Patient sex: F
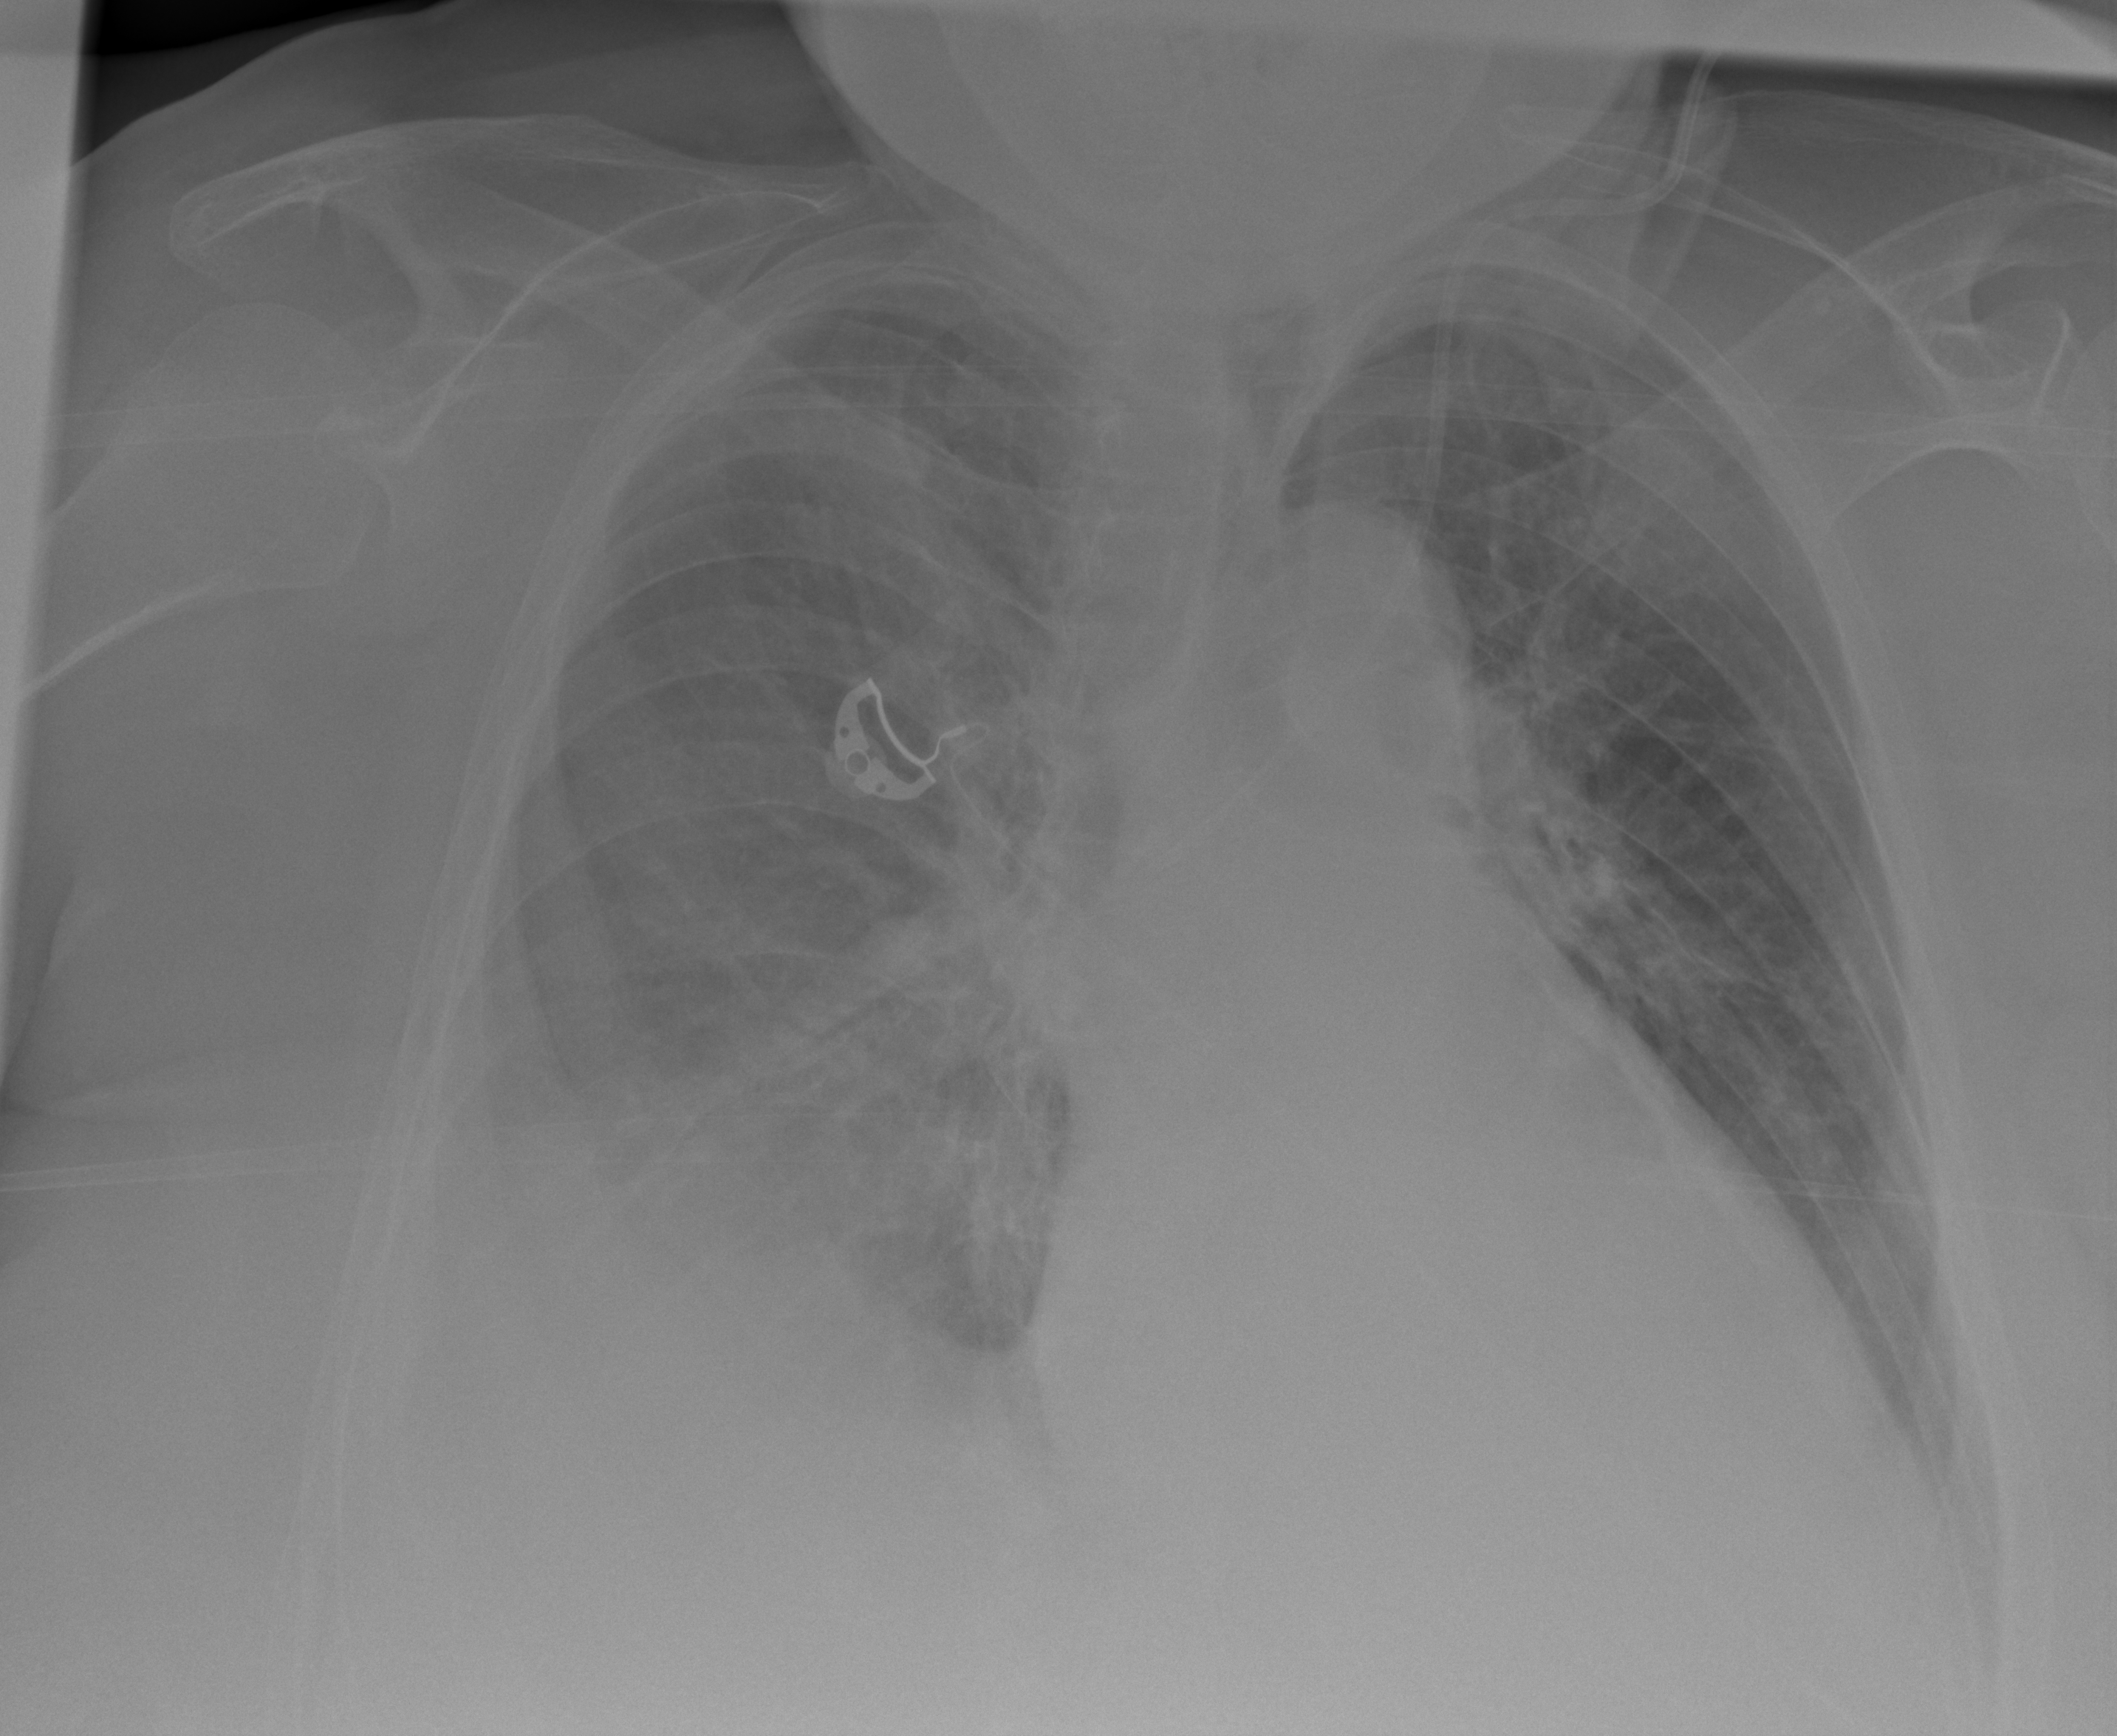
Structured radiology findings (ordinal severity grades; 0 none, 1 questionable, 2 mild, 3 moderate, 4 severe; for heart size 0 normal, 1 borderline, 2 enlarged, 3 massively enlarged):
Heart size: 2
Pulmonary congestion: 2
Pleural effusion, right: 3
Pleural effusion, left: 2
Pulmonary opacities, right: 2
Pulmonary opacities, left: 0
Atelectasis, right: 3
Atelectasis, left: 2